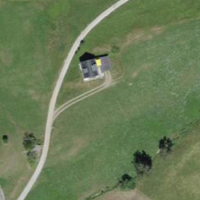
EUNIS habitat code: 52
Species observed at this site:
Campanula glomerata